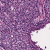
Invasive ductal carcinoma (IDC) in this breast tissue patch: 1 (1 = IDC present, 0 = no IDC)